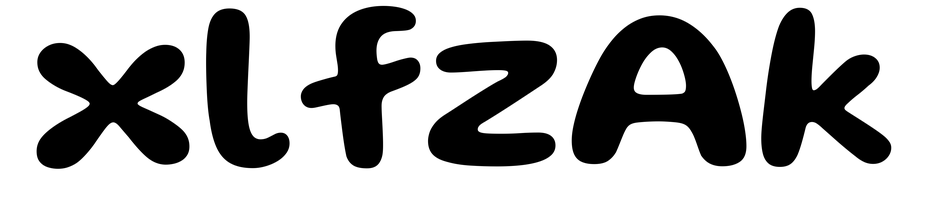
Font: Gluten_SemiBold